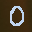
Label: 0